Question: So in my Frontend I pass an Object which has a PersonId and a FormData object.
'''
const formData = new FormData();
for (let file of files){
formData.append(file.name, file,);
}
formData.append('currentId',this.UserId.toString());
const uploadReq = new HttpRequest('POST', 'https://localhost:5001/api/file',formData, {
reportProgress: true,
});
'''
The FormData Object I receive in my backend with this line:
'''
var file = Request.Form.Files[0];
'''
The question is how do I get the currentId value?
An approach of mine was this:
'''
var PersonId = Request.Form.Keys;
'''
But that gives me this back and I don't know how to get this value.

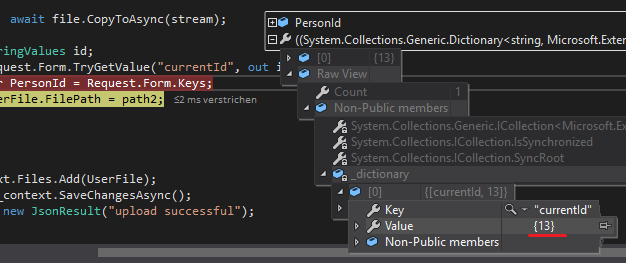
Answer: Define a variable of type StringValues:
'StringValues id;'
Then use that variable the following:
'Request.Form.TryGetValue("currentId", out id);'